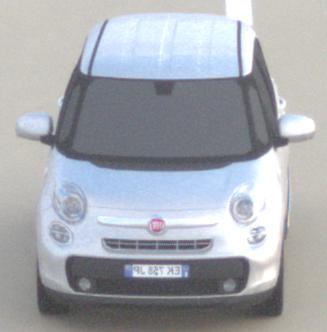
Make: Fiat
Model: 500L 1.4 16V
Detailed model: 500L (199)
Model produced from: 2012/10
Model produced until: 2017/05
Doors: 5
Color: white
Road condition: dry road
Daytime: sunrise or sunset
Contrast: low contrast